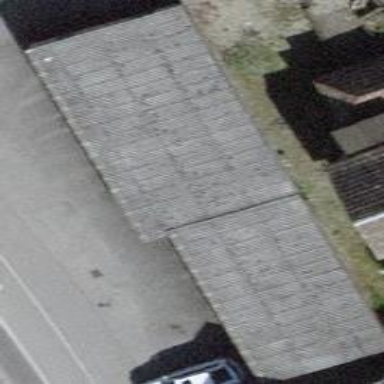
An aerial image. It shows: Garage.